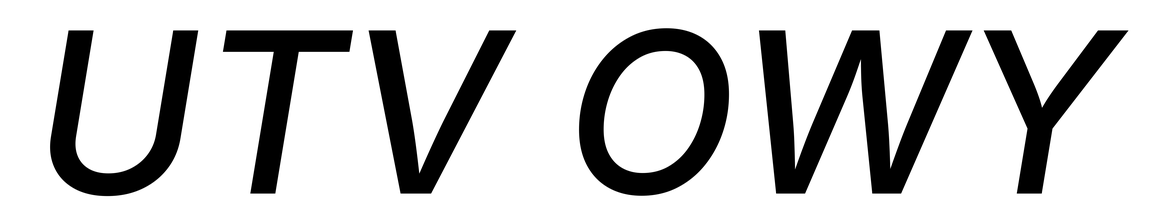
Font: Inter-Italic_Medium_Italic